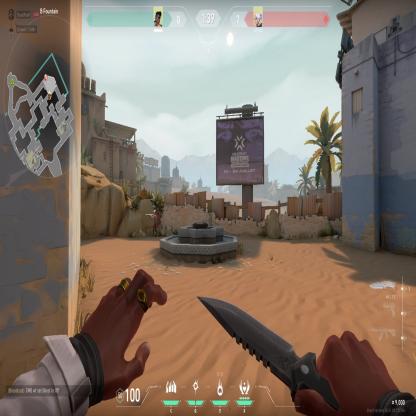
Label: enemy